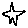
Label: star